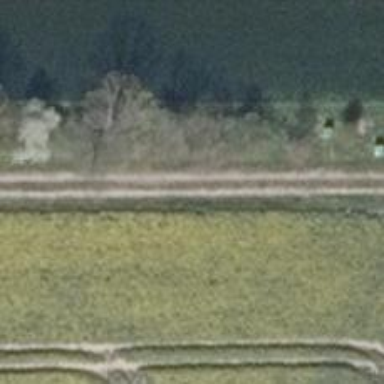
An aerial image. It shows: Grass track with grade4 surface.